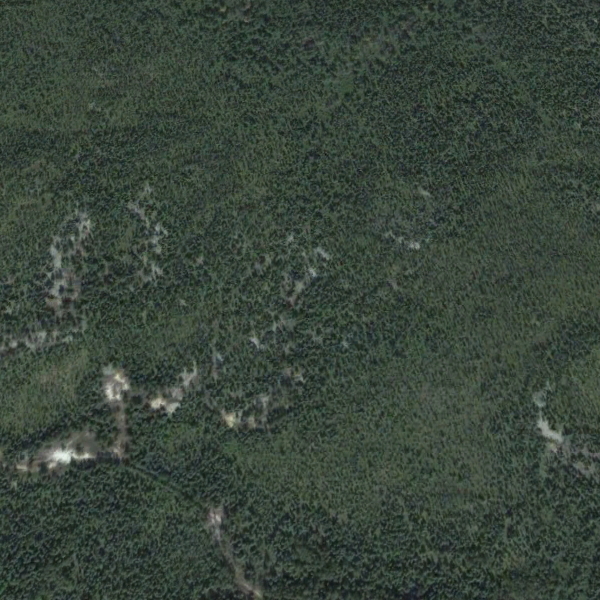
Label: Forest